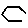
Label: hexagon